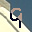
Label: 9